The image is the raw time-domain waveform of a rolling-element bearing's vibration signal. Determine the bearing's health state. Answer with exactly one of: normal, inner_race, outer_race, ball.
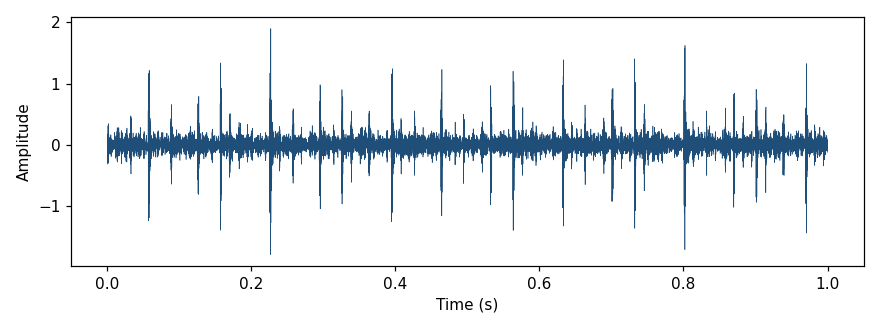
Answer: inner_race